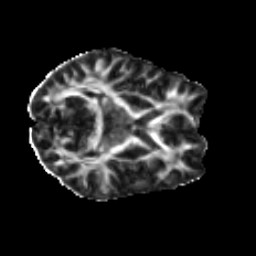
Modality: FA
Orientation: axial
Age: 23
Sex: female
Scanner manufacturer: ge
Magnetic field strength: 3 T
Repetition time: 7.8 s
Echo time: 0.0606 s